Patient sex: M
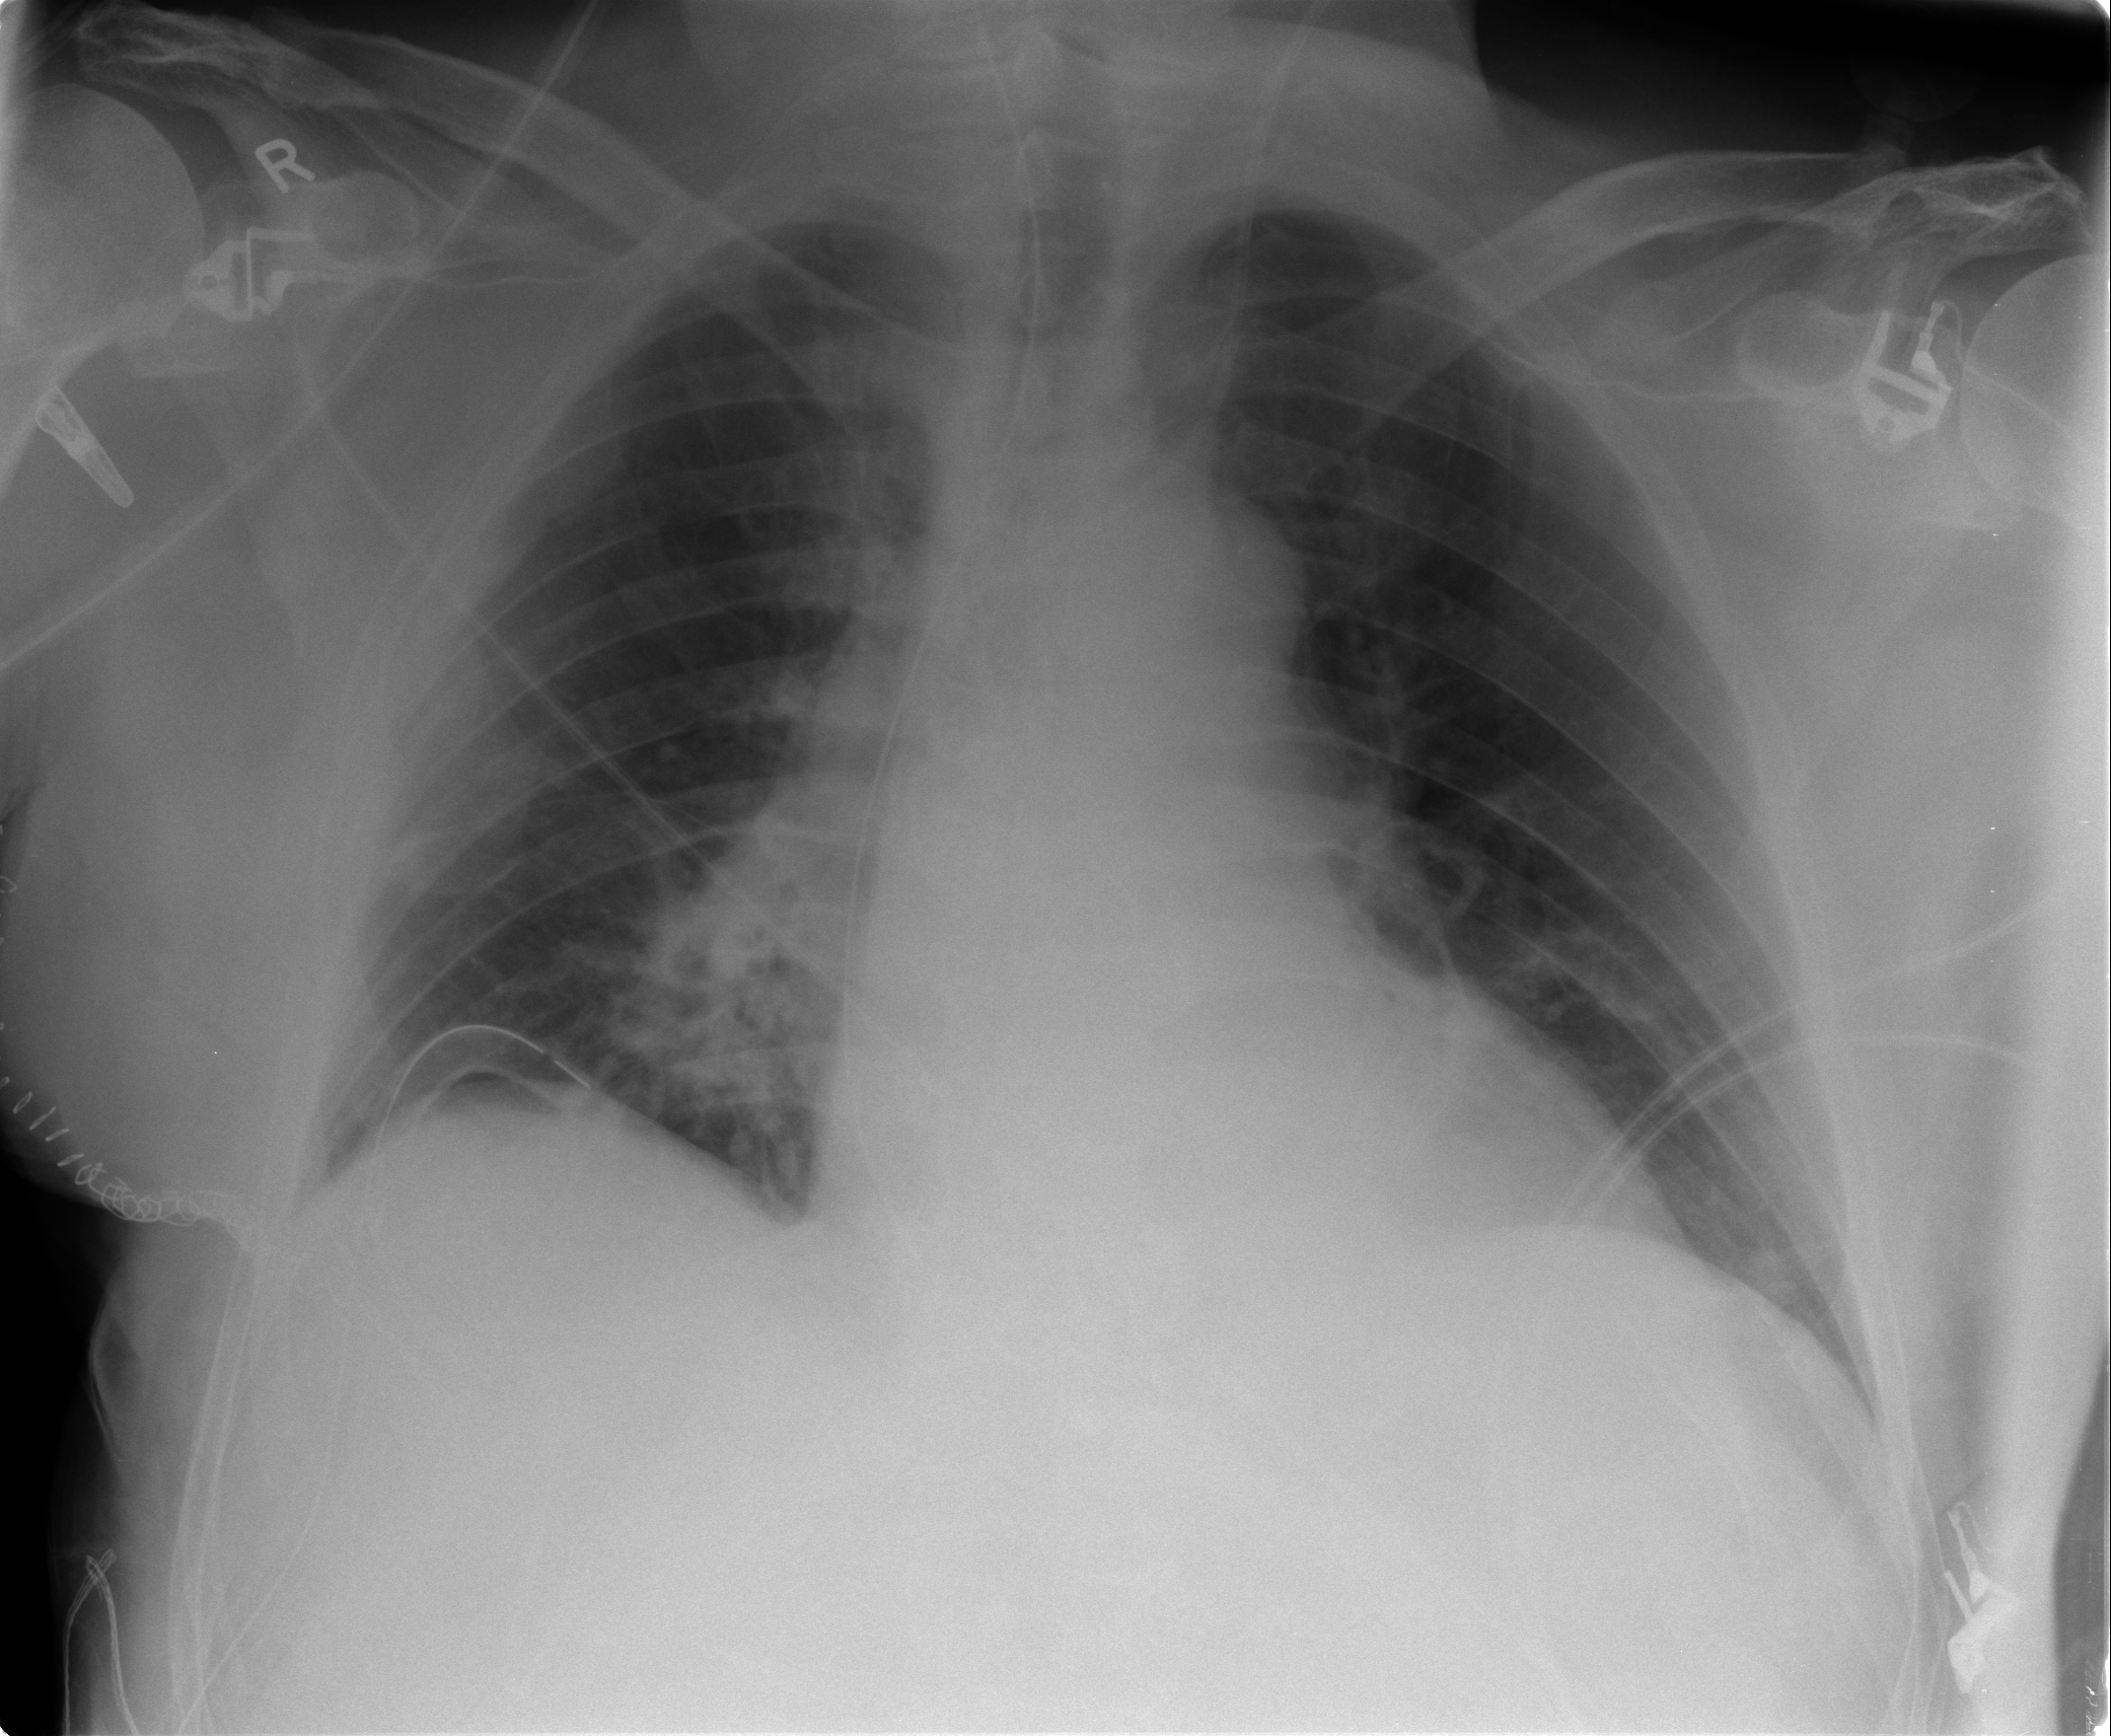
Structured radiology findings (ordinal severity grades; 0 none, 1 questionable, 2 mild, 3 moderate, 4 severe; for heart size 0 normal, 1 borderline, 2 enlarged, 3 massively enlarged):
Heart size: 2
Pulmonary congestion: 0
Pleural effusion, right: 0
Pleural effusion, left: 0
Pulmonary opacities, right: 0
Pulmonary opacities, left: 0
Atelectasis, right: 1
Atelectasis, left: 1